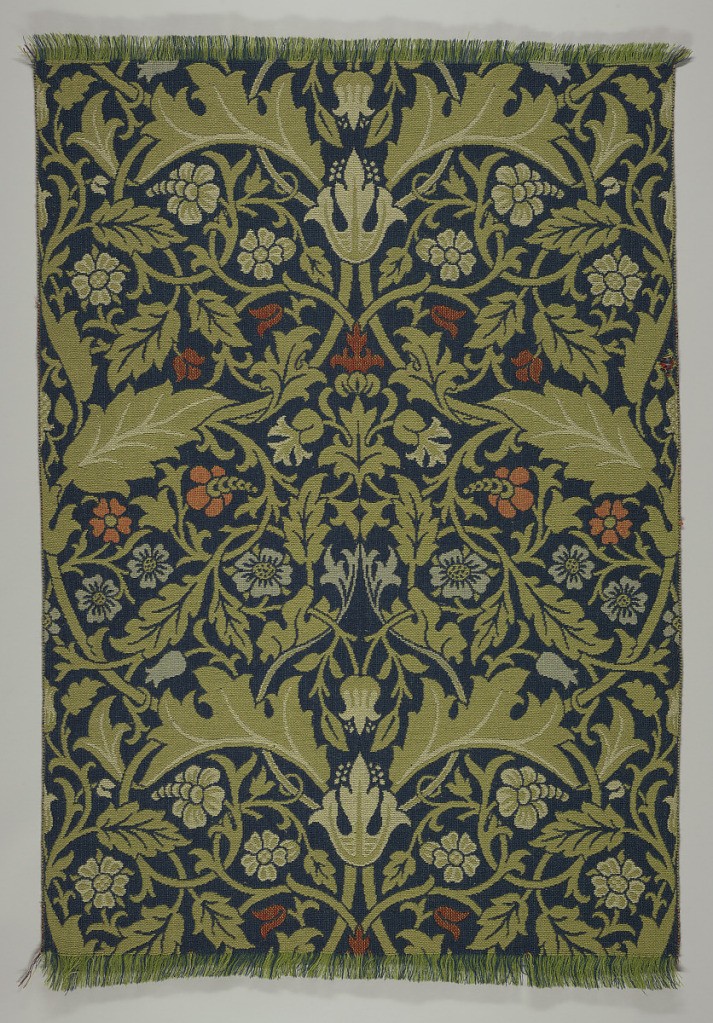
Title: Campion
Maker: Morris & Company, Decorators Ltd., 1875–1941
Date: late 19th century
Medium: wool Technique: compound weave
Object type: Carpet
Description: Length of so-called "Kidderminster" or ingrain carpeting with a single repeat of a large-scale symmetrical pattern. An ogival framework with acanthus leaves, twining stems and flowers in shades of green with pale blue and brick red on a dark blue ground.  Two narrow plain weave selvages.